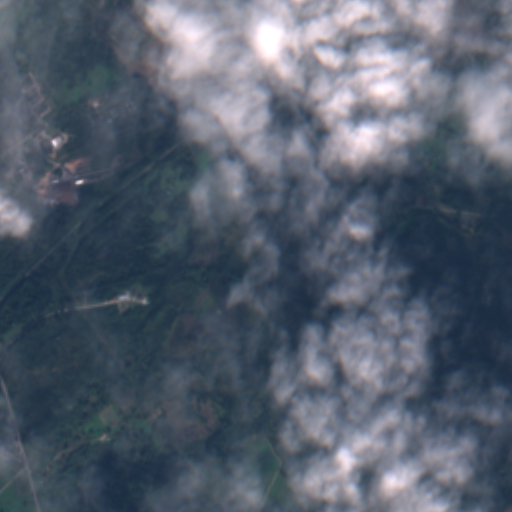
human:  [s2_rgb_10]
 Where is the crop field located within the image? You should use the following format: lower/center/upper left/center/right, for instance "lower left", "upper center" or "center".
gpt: The crop field is located in the upper left of the image.
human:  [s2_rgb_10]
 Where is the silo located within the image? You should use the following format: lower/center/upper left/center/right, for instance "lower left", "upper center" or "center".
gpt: The silo is located in the upper left of the image.
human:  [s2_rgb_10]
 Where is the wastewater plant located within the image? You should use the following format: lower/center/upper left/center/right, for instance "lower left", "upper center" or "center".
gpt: The wastewater plant is located in the lower left of the image.
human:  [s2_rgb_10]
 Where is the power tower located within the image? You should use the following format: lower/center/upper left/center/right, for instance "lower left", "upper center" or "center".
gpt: There is no power tower in the image.